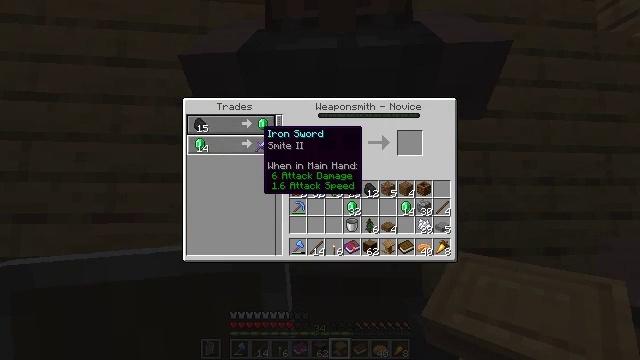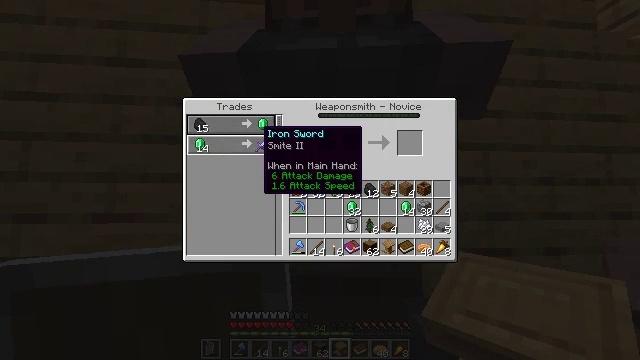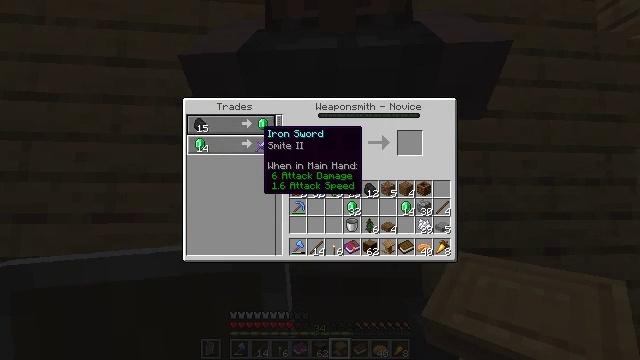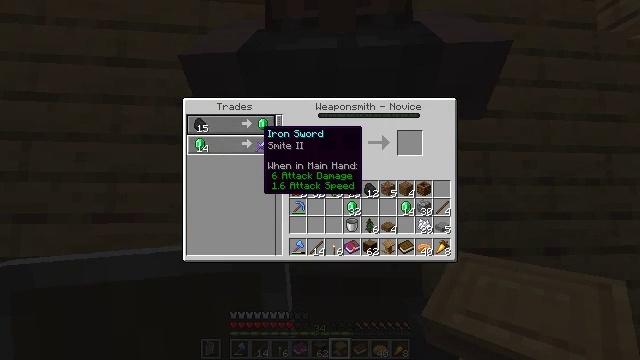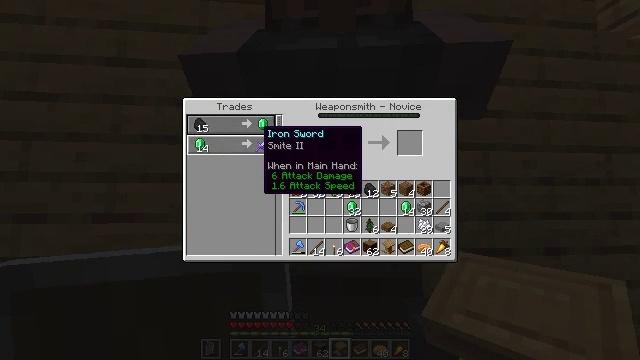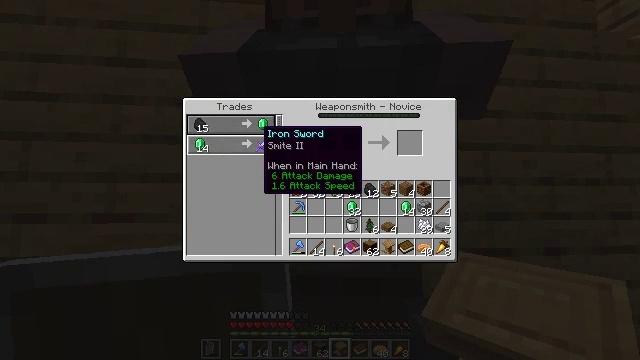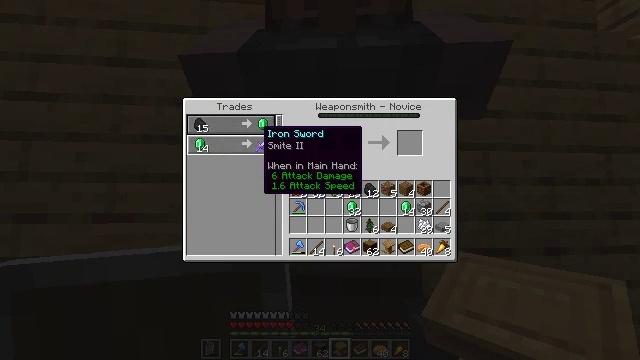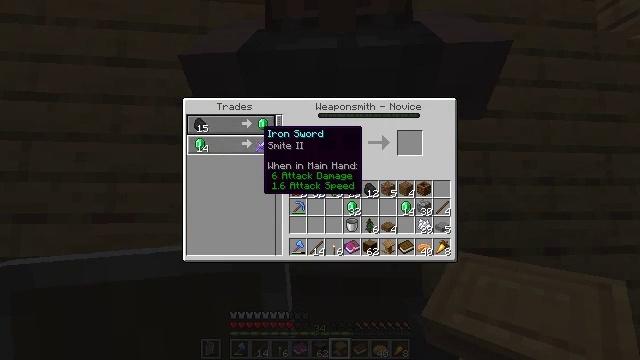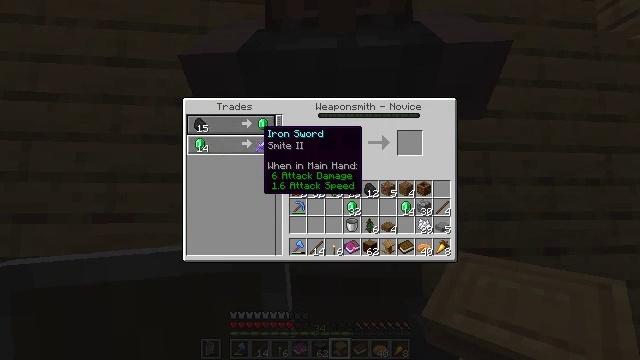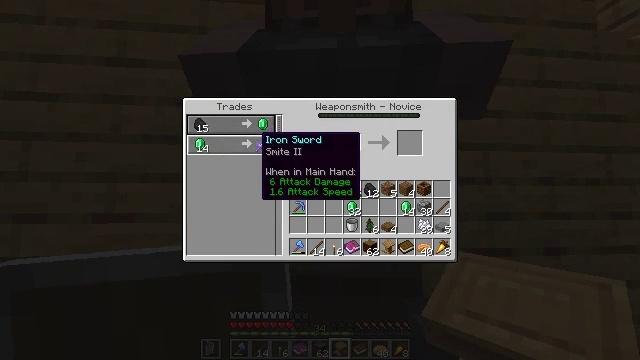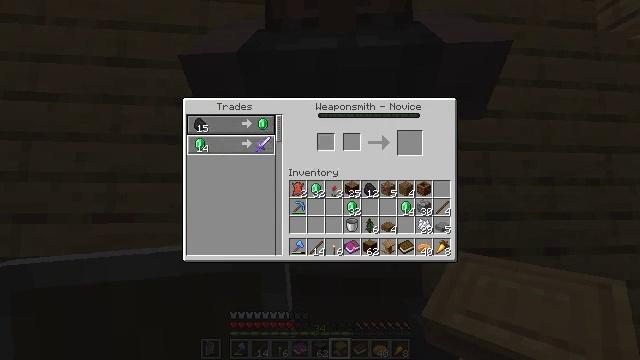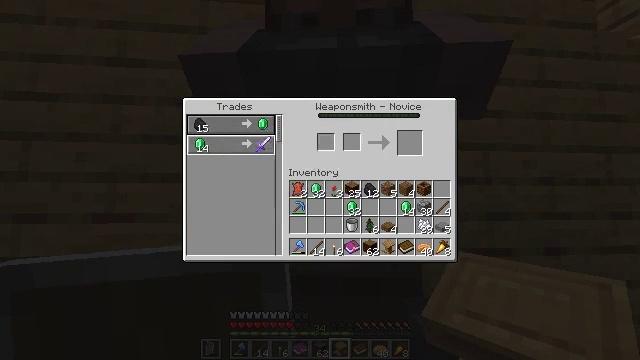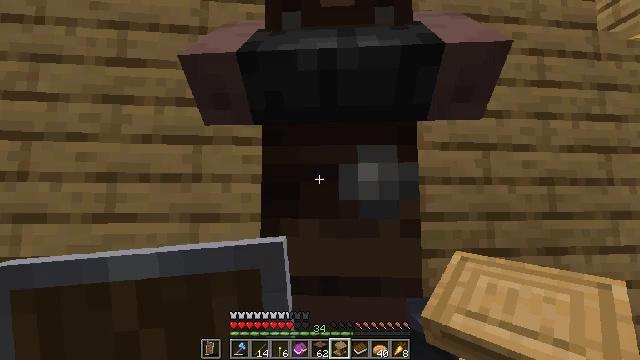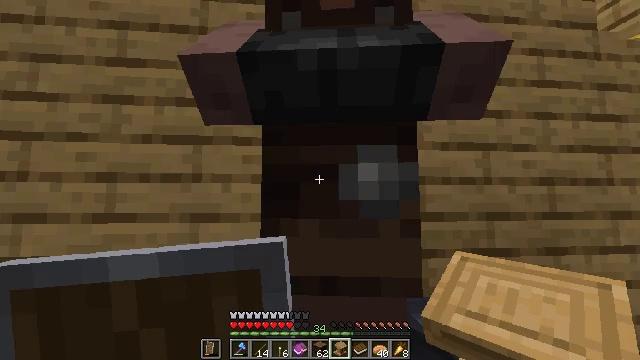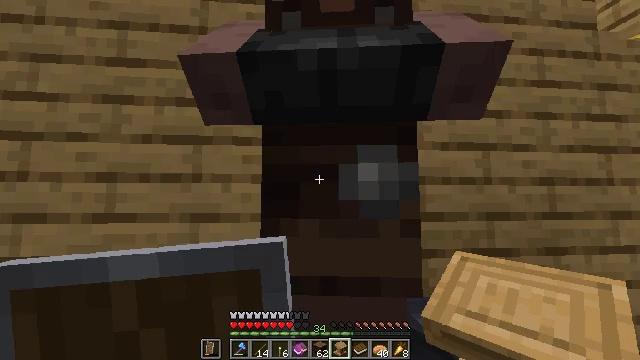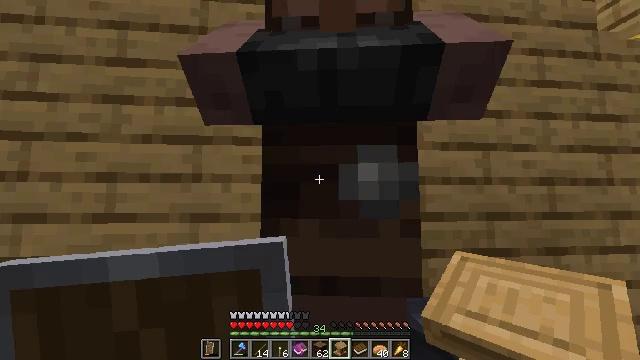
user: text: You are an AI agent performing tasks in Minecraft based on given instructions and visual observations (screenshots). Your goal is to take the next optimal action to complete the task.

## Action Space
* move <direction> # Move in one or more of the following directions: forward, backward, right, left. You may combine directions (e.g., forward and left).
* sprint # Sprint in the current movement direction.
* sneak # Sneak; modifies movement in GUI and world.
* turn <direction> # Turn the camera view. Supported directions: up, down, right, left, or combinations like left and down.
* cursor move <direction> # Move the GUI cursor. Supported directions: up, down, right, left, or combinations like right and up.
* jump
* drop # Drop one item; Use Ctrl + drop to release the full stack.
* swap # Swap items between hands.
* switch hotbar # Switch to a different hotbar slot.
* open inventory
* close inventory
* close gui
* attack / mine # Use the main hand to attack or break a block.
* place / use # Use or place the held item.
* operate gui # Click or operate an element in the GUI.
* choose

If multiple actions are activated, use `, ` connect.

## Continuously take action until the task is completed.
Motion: motion action
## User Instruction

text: Remove the grindstone from its place.
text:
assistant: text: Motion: no_op
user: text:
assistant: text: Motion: no_op
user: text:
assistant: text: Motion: no_op
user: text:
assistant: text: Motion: no_op
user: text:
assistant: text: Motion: no_op
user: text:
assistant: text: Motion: no_op
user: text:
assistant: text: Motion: no_op
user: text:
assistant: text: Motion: no_op
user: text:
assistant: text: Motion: no_op
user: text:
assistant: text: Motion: no_op
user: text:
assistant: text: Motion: no_op
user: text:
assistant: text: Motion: no_op
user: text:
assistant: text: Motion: close gui
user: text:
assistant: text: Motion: open inventory
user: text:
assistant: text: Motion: open inventory
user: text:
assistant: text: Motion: turn right and down
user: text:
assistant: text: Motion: turn right and down
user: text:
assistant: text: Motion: turn right and down
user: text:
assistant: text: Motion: turn down
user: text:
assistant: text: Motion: turn left and down
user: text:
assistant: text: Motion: turn up
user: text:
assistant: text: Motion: no_op
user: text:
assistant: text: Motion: no_op
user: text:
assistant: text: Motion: no_op
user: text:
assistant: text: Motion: no_op
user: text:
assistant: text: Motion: turn up
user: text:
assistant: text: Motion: turn left
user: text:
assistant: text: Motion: turn left and down
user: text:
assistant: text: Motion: turn left
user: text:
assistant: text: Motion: turn left and up